Aerial crown-view tile of a tropical tree (Barro Colorado Island, Panama), acquired 20250414:
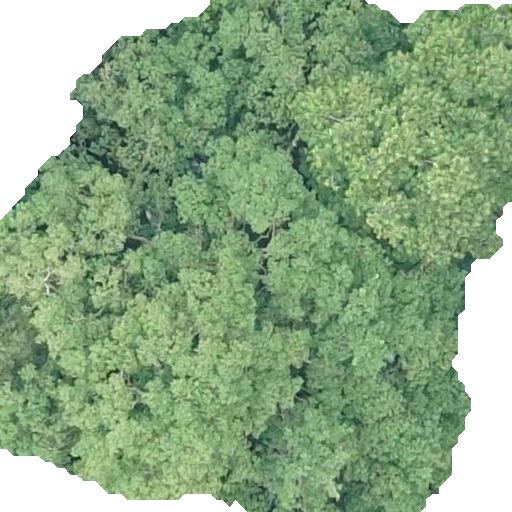
Species: Terminalia oblonga
GBIF accepted scientific name: Terminalia oblonga
Crown area: 350.25 m²